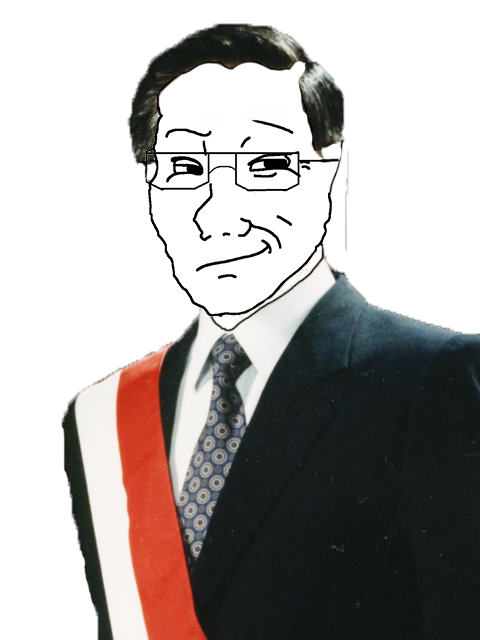
Label: 5_Smugjak